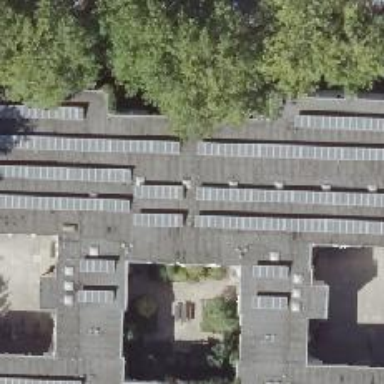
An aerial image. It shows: Solar power generator with photovoltaic panels.